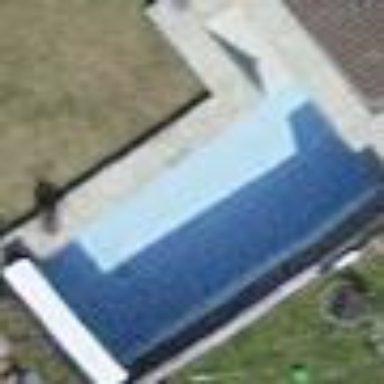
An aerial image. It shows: Swimming pool located in leisure land.